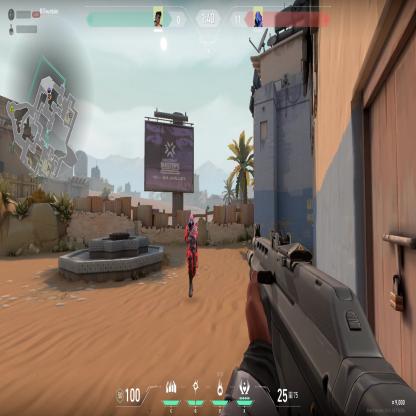
Label: enemy